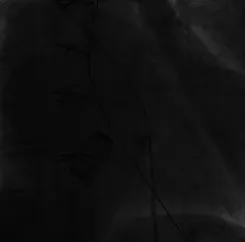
A preoperative chest radiograph of the patient.
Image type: radiology (x_ray)